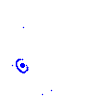
Particle: electron